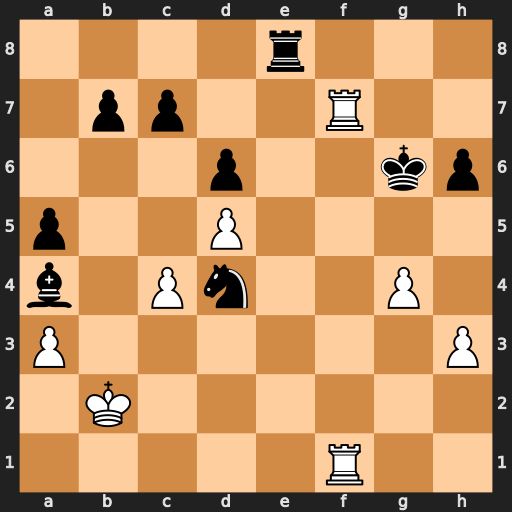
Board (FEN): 4r3/1pp2R2/3p2kp/p2P4/b1Pn2P1/P6P/1K6/5R2
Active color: w
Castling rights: -
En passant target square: -
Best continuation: h4 Re2+ Kc3